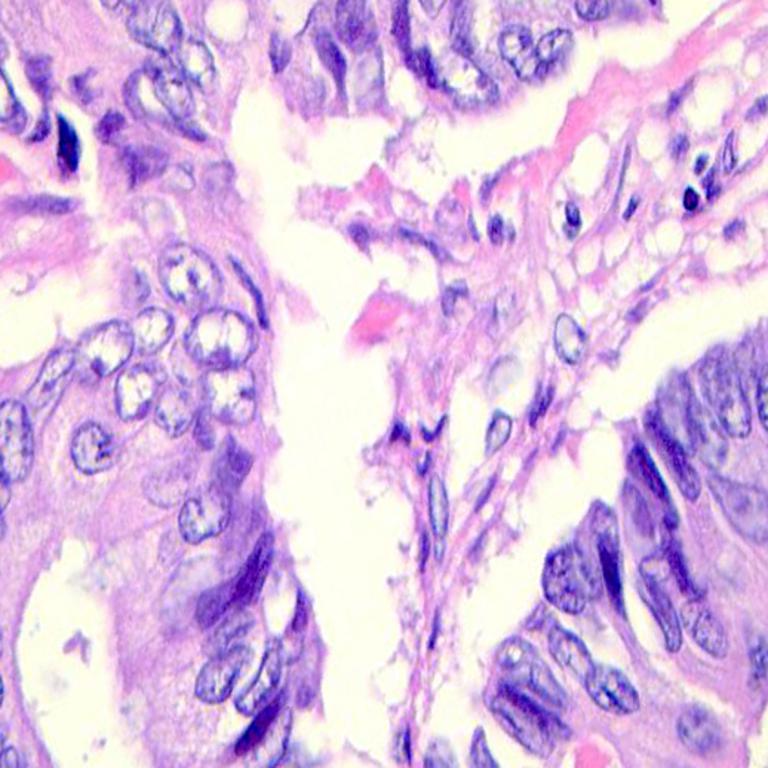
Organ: colon
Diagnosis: adenocarcinomas